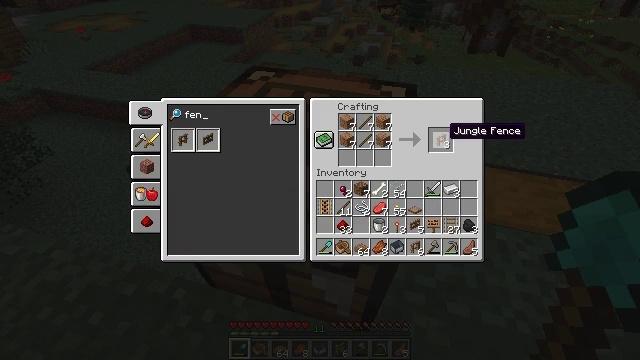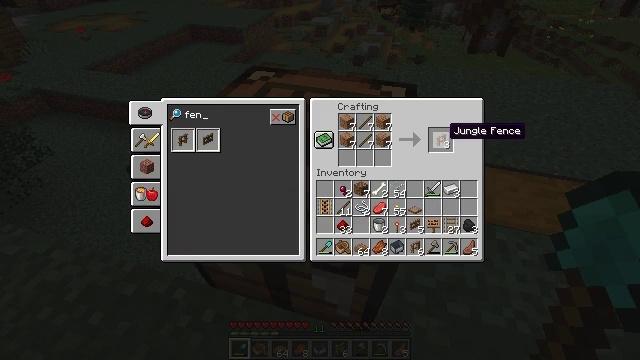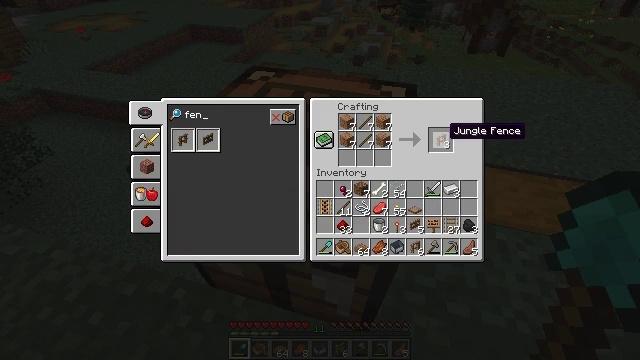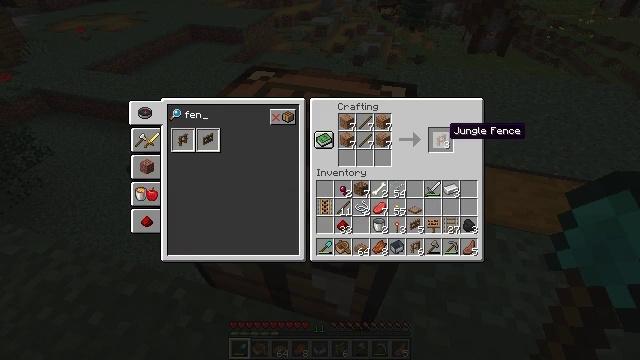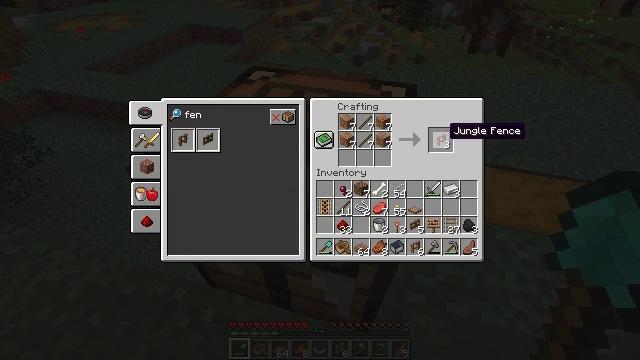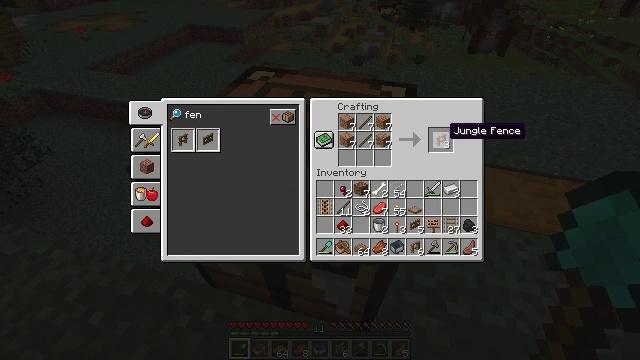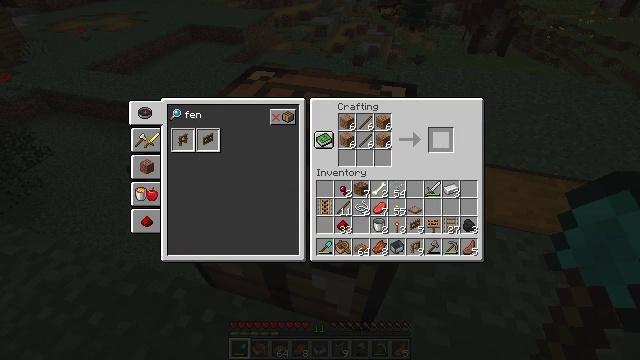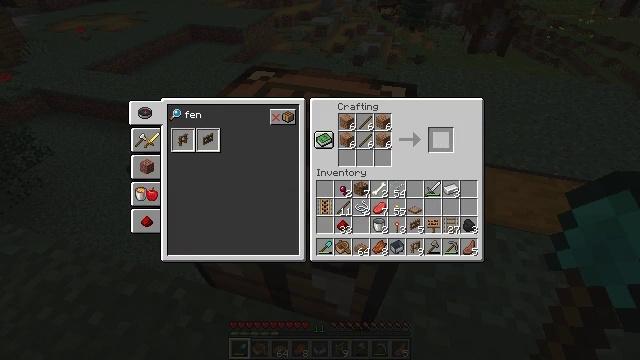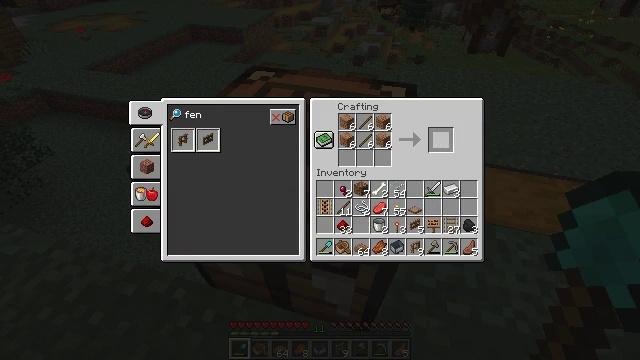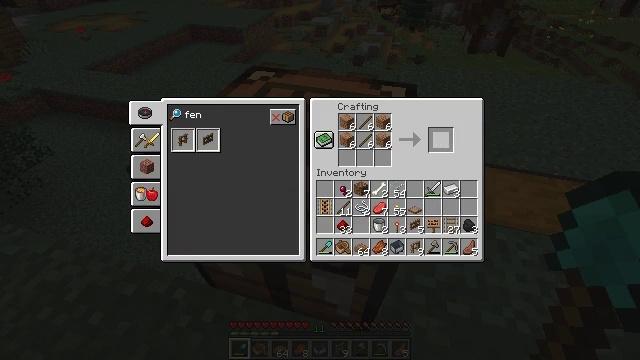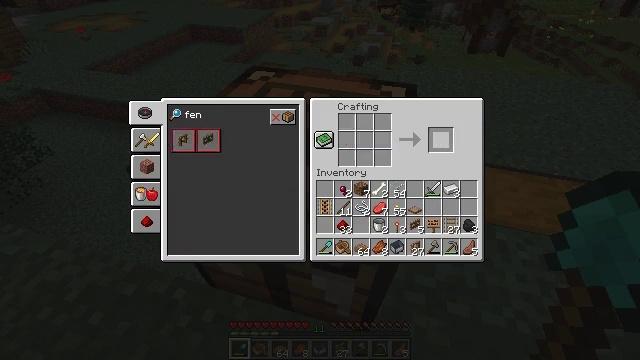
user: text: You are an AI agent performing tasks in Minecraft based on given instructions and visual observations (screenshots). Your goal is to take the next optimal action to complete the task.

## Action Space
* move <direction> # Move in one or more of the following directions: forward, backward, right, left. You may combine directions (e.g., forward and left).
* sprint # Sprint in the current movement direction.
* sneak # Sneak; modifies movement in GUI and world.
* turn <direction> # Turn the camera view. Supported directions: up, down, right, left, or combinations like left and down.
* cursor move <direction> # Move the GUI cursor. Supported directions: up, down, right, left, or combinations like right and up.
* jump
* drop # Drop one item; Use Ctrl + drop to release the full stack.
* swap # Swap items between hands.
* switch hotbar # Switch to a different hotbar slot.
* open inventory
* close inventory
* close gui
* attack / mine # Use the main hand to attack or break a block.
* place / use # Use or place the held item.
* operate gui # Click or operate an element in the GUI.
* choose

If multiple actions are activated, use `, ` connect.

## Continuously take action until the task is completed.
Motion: motion action
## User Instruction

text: Make a jungle fence on a crafting table using jungle planks and sticks.
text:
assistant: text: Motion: sneak
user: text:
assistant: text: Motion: sneak
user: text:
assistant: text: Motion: sneak
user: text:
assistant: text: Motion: sneak
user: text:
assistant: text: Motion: sneak
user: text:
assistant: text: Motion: sneak, operate gui
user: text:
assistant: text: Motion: sneak, operate gui
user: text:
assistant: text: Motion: sneak, operate gui
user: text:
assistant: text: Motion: sneak
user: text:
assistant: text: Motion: sneak
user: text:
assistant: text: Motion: sneak